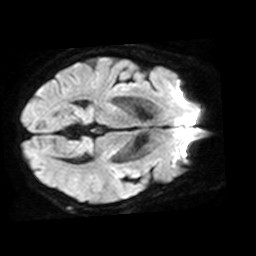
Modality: TRACE
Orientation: axial
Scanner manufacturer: philips
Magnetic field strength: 1.5 T
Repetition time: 4.607 s
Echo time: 0.07871 s